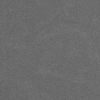
Atmospheric dust classification: dusty